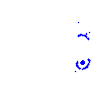
Particle: proton